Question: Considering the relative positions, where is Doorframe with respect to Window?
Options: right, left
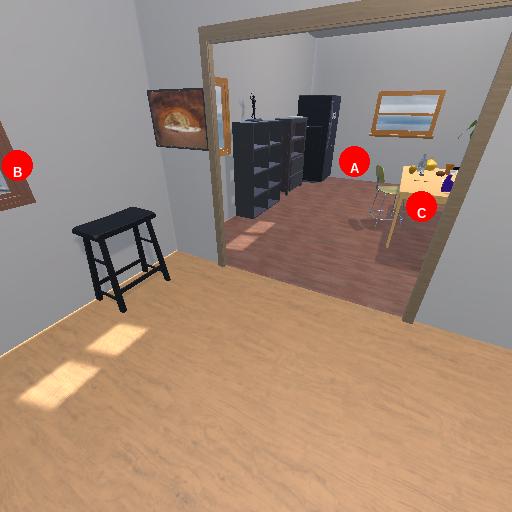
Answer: right